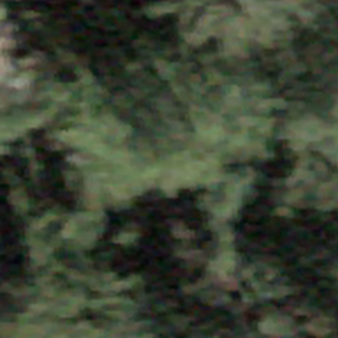
Label: other